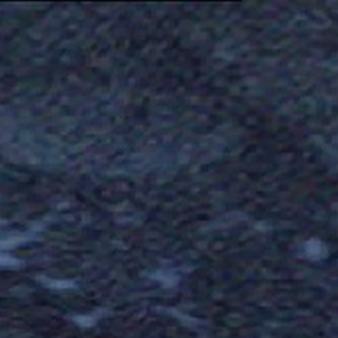
Label: other